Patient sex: M
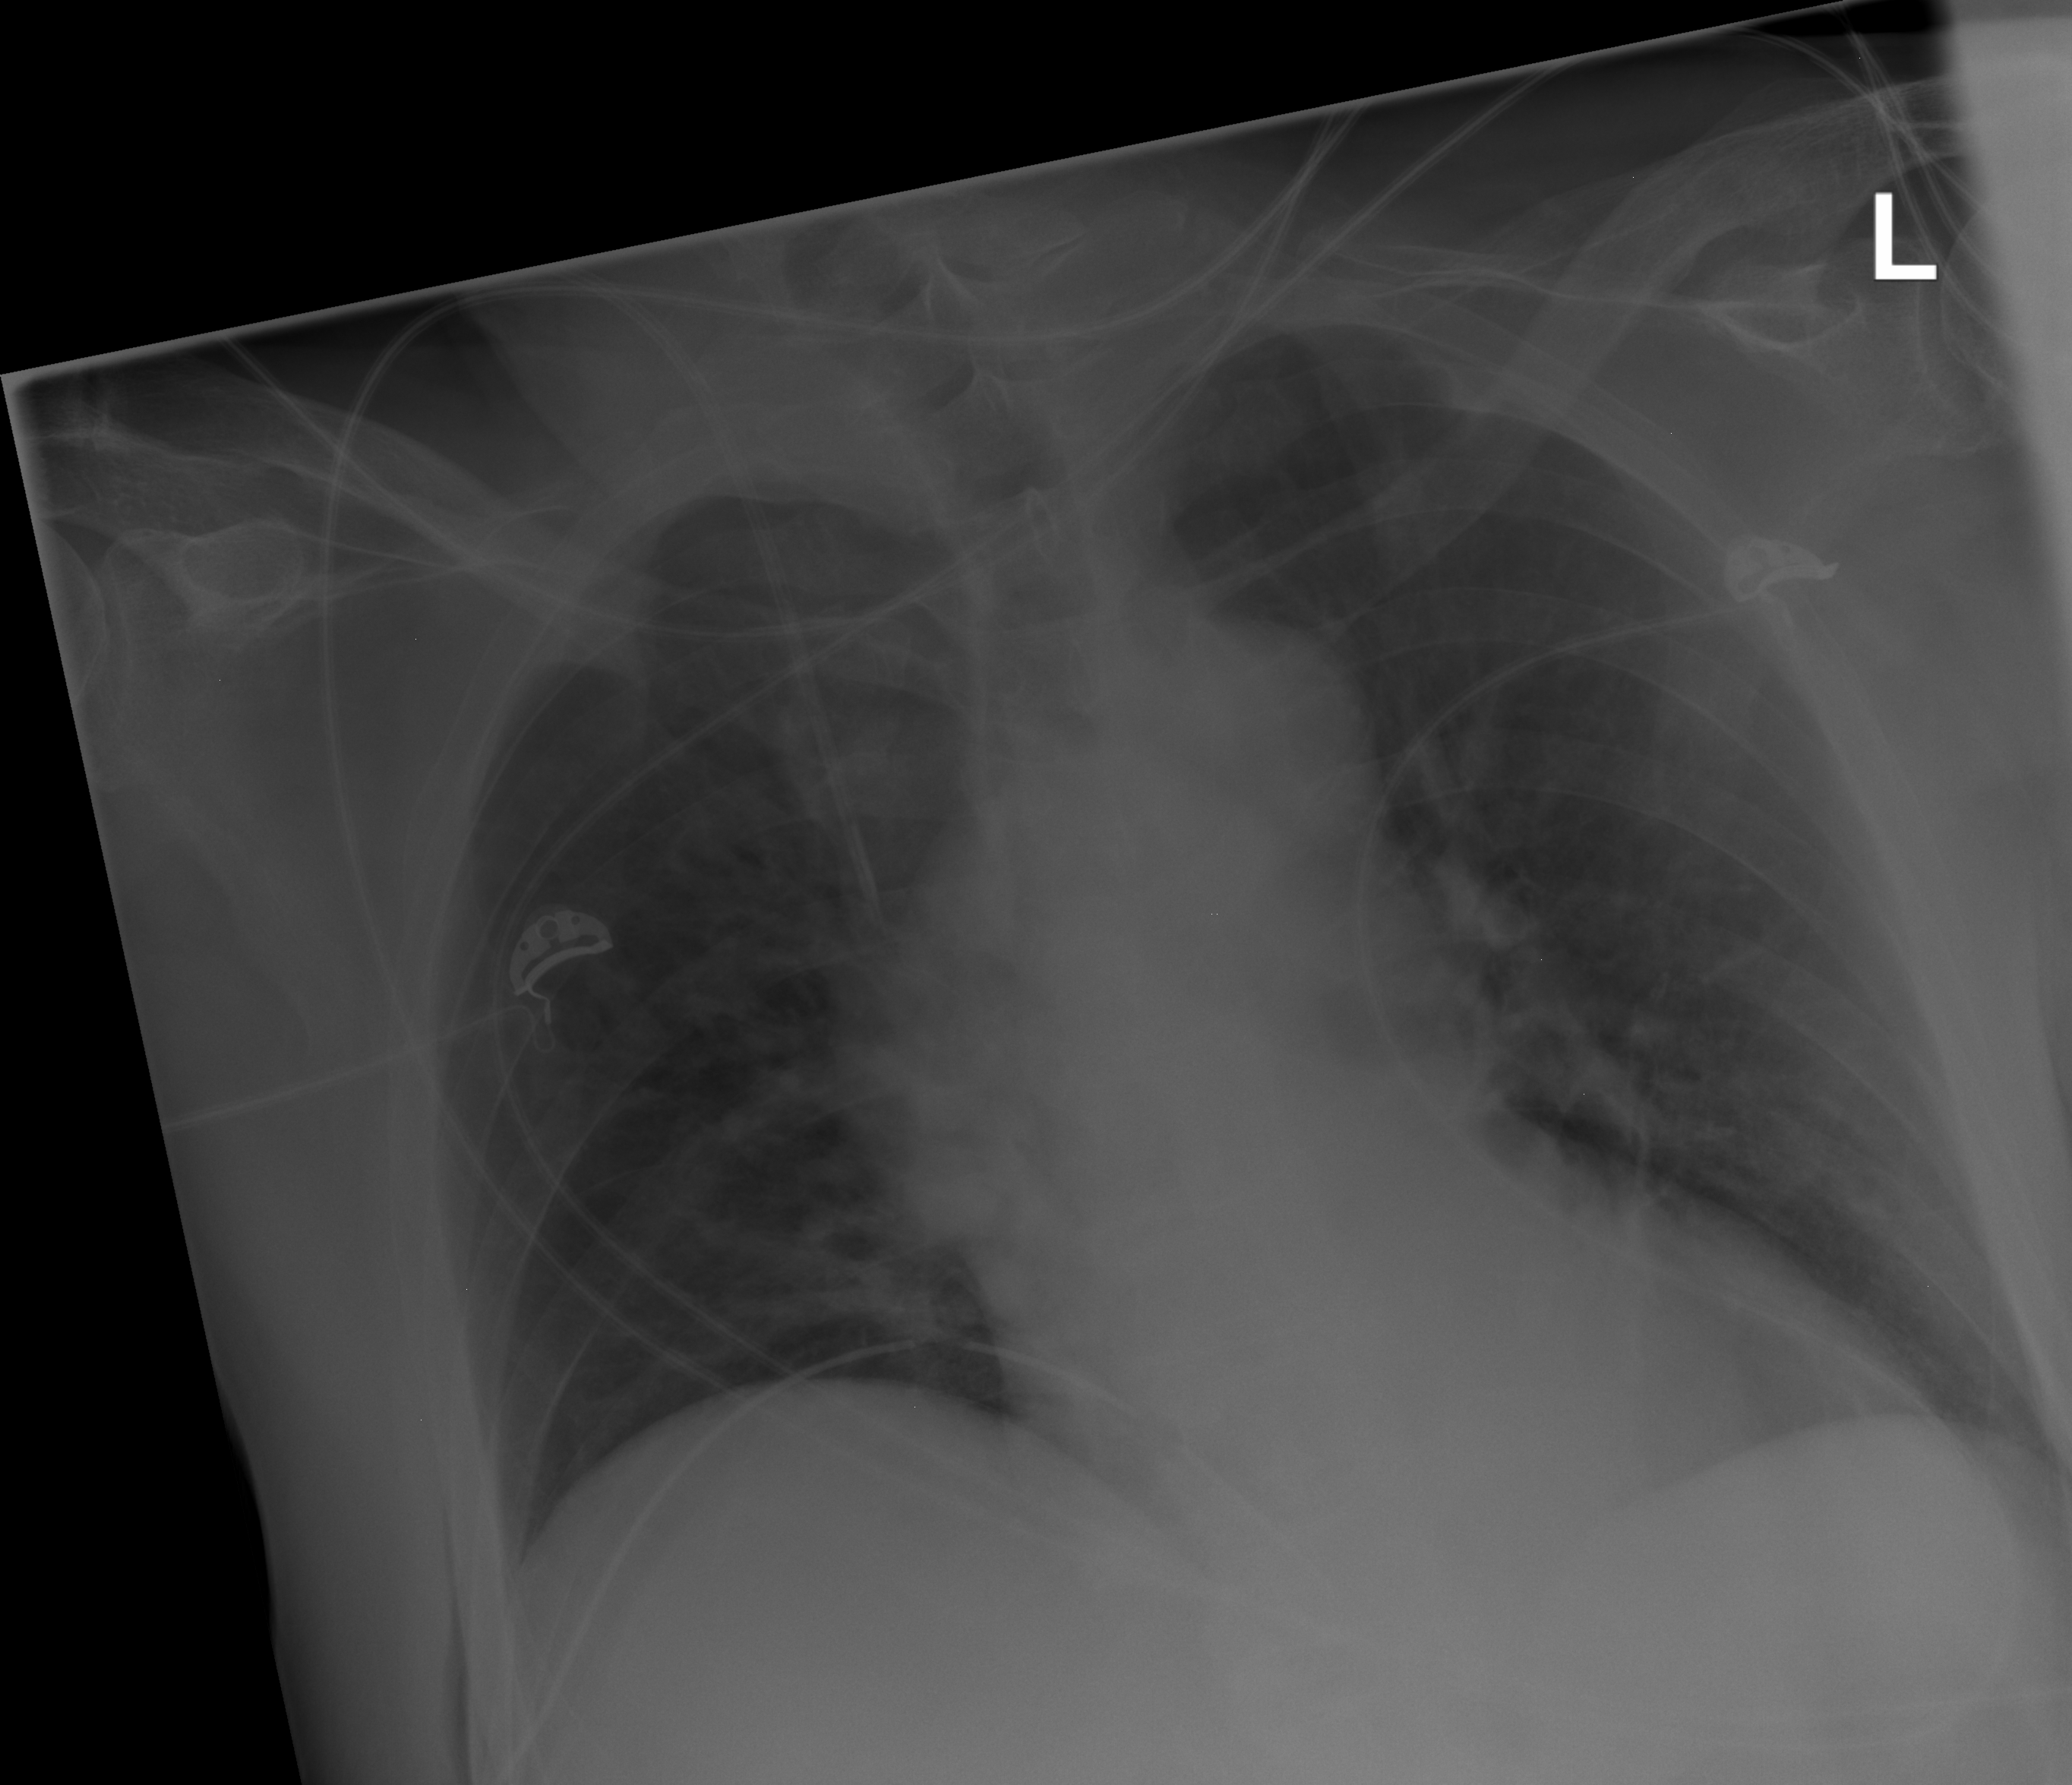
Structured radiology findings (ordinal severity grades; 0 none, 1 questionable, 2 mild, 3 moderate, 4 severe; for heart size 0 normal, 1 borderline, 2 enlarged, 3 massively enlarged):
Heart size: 0
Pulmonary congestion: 2
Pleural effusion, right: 0
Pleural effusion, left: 0
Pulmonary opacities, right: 0
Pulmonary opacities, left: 0
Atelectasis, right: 0
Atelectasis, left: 0